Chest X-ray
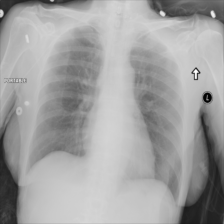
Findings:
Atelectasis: negative
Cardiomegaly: negative
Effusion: negative
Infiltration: negative
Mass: negative
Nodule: negative
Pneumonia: negative
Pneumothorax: negative
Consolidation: negative
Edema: negative
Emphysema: negative
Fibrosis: negative
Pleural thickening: negative
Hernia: negative